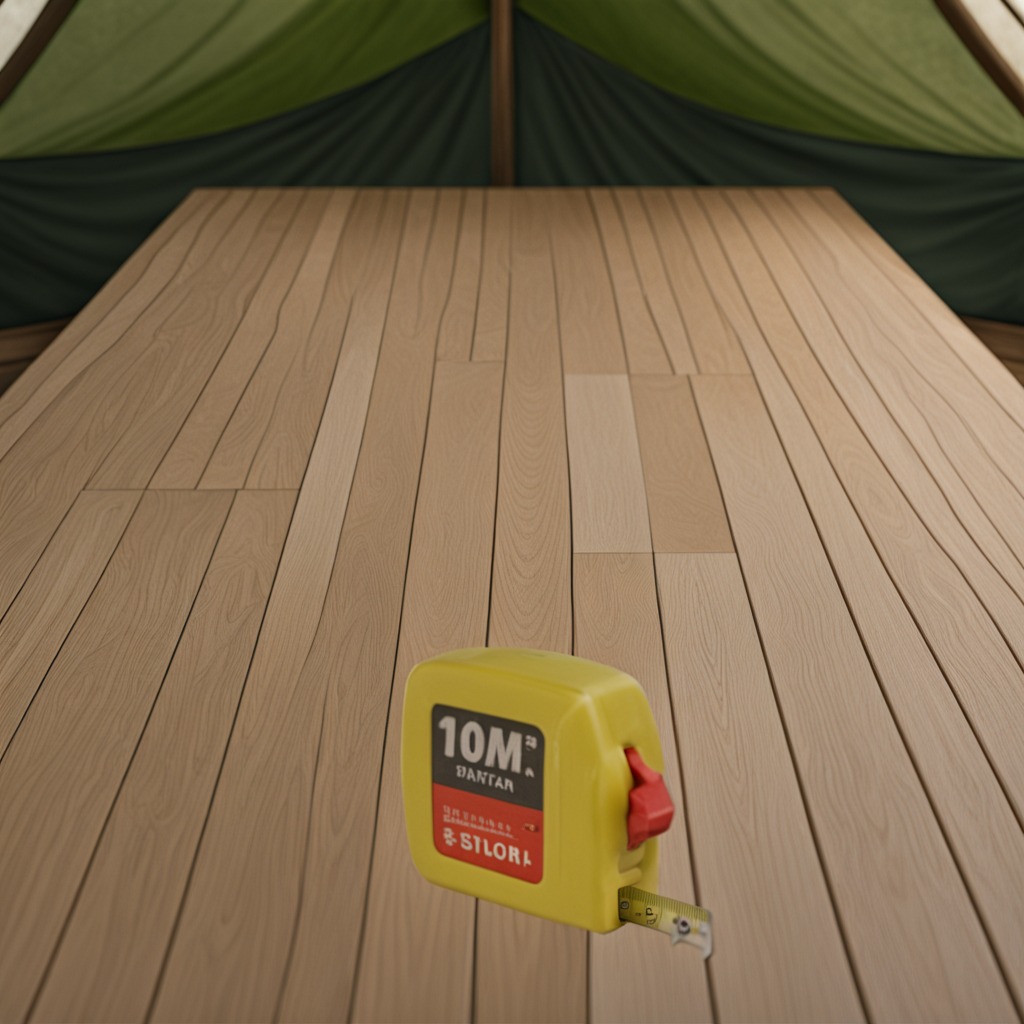
A measuring tape is lying on a wooden table inside a jungle field workshop tent humid ambient light worn but